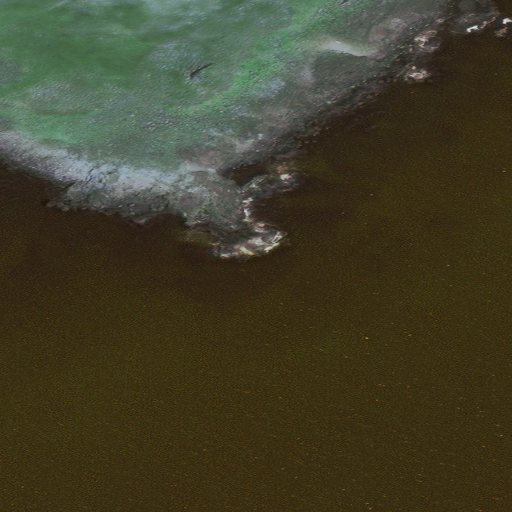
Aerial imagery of island in Alaska named Kitavie Rock containing only unknown